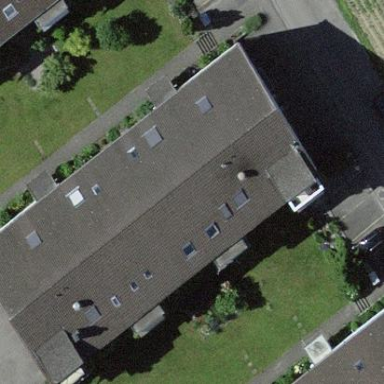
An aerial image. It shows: Gabled roof apartments building.